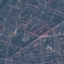
Land use / land cover: Residential